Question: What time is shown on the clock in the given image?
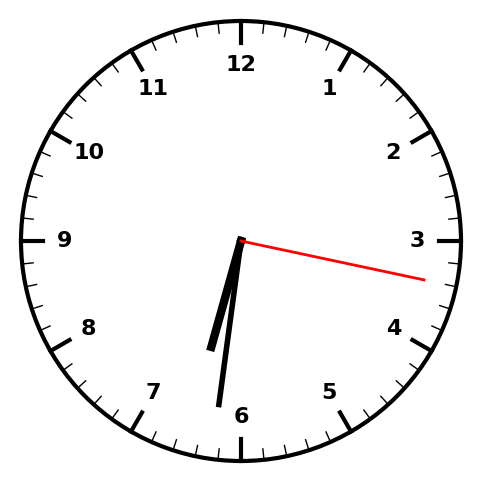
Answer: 06:31:17